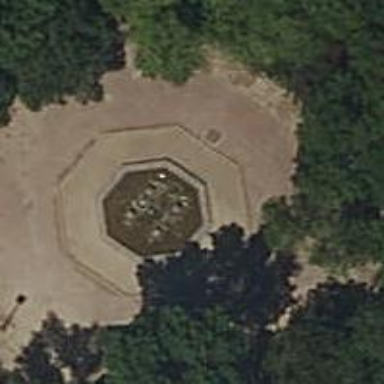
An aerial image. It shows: Fountain.